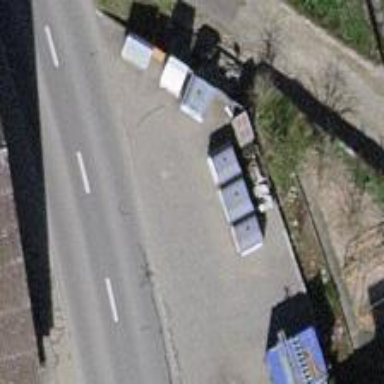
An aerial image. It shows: Recycling container at amenity designated for recycling.